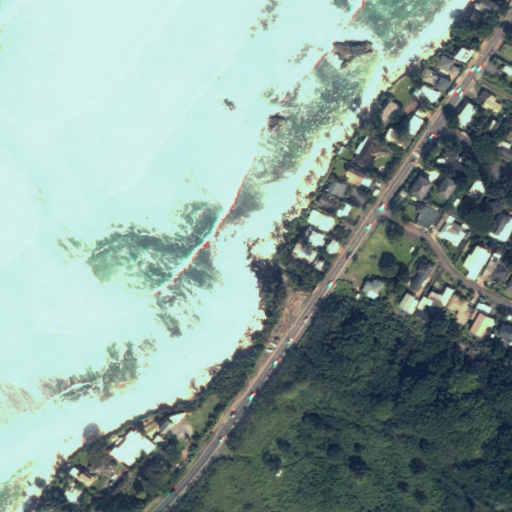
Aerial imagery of cape in Hawaii named Ka‘alaea Point containing only unknown